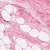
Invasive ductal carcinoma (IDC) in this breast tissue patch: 0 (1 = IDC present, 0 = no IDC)